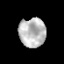
Tissue: prostate
Cell type: Myeloid cells
Senescence score: 0.3481
Nuclear area (px): 759
Mean DAPI intensity: 188.233